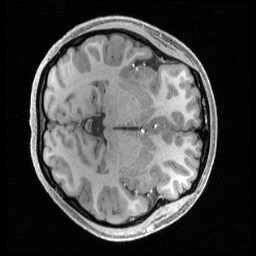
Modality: T1w
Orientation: axial
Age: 22
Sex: female
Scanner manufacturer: siemens
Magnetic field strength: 3 T
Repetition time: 2.4 s
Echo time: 0.00224 s